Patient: sex F, age 56
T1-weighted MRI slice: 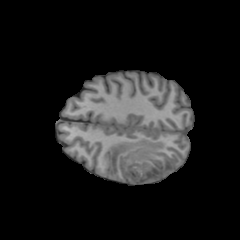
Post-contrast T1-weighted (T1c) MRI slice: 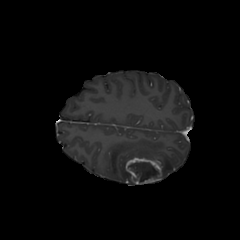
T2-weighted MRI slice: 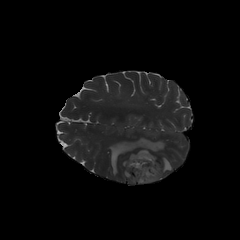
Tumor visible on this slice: yes
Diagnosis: Glioblastoma, IDH-wildtype
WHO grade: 4